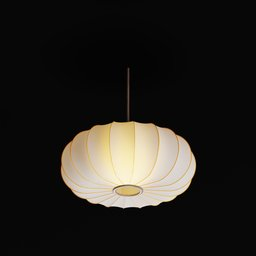
Label: lighting